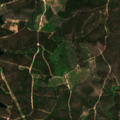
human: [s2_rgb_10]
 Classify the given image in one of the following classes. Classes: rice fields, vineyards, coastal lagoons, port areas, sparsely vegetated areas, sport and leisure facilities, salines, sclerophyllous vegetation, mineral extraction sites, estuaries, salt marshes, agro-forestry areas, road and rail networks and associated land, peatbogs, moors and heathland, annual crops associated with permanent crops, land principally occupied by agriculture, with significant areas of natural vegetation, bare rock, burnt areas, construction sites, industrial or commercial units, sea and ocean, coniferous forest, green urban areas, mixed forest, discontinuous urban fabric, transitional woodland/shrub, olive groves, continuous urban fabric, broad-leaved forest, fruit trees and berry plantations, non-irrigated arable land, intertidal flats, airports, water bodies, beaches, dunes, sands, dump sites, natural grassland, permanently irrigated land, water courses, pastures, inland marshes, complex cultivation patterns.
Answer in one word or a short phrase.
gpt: broad-leaved forest, transitional woodland/shrub